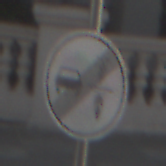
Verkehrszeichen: EndeVerbotUeberholenEinspurigeFahrzeuge
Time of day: MorningAfternoon
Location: Outdoor (Urban)
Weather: PartlyCloudy
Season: NotSpecified
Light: Natural